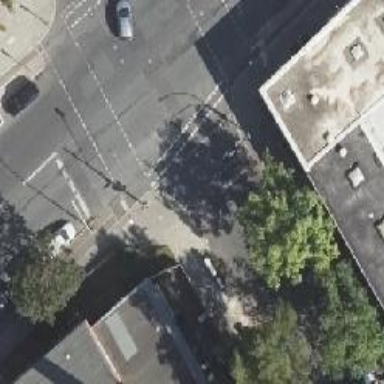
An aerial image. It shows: Road crossing with traffic signals.